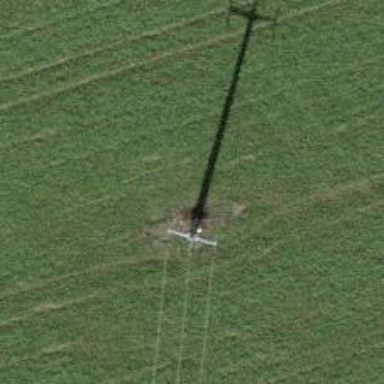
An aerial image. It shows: Power pole.